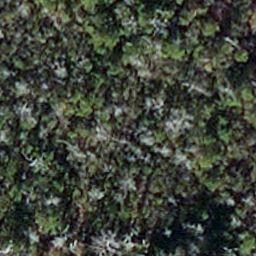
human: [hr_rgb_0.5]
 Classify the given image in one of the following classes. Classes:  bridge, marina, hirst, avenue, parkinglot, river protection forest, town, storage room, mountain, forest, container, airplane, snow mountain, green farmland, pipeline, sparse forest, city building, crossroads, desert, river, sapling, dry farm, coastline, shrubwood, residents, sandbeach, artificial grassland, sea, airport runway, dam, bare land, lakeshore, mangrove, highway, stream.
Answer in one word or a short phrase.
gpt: sapling